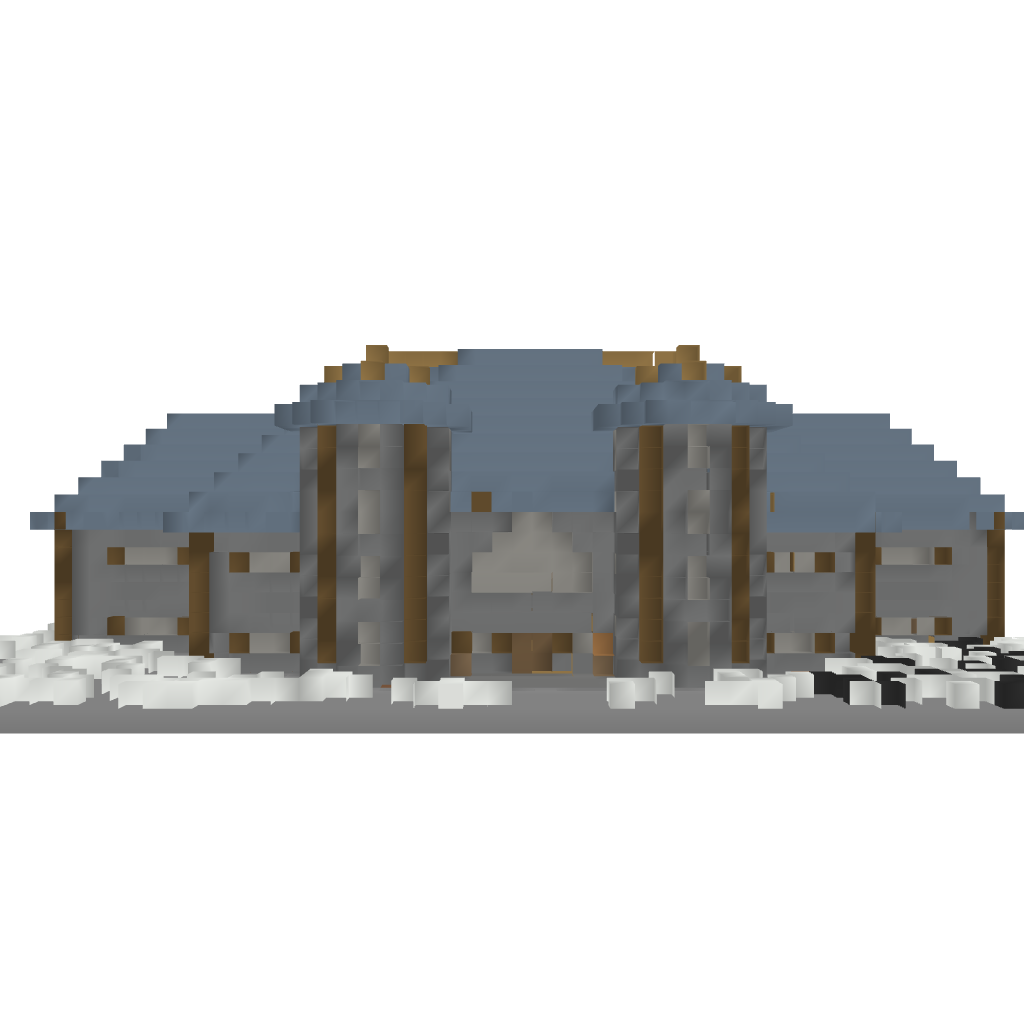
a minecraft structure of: Medeival Mansion